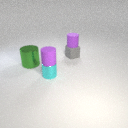
small cyan metal cylinder below small purple rubber cylinder